Question: I'm trying to make a generic widget which can be used to 'counter scroll' overflow content onmouseover/mouse move.

All fine and well, I've knocked this up here for you to see an example:
<URL>
The problem comes when trying to add 'easing' to the counteraction/ repositioning. NOTE: I cannot use jQuery or any other toolkit here must be real/raw JS.
I've tried a couple of things all produce very scrappy results. Can anyone think of a lean mean easing out solution for this?
EDIT: Ideally something that is cross browser and low overhead.
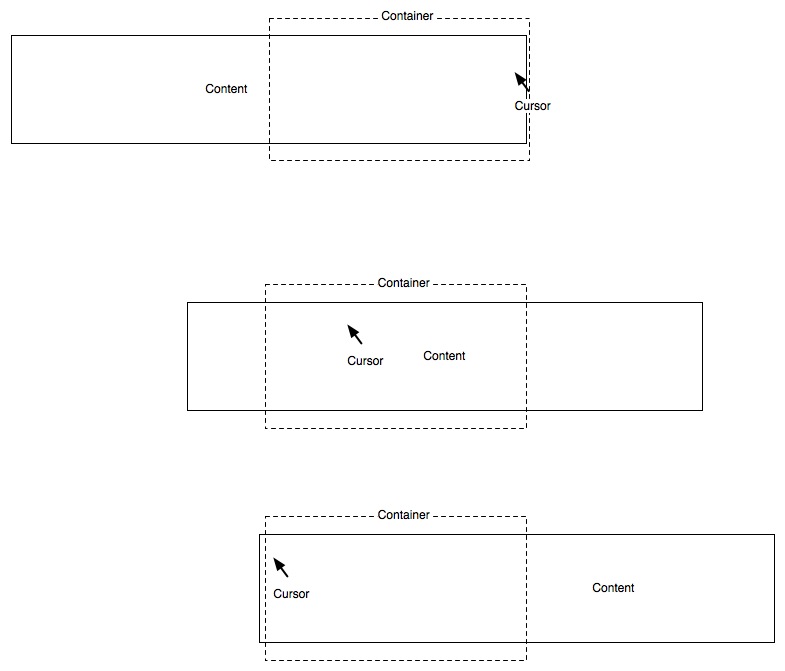
Answer: I'm posting this for the benefits of anyone else with the same question/problem.
In the end, the best, simplest cross-browser solution without any jQuery nonsense was simply to run a javascript loop with a timer. here's the fiddle:
<URL>
the basis of the code came from a really helpful blog post here:
<URL>
hope it helps someone out there.